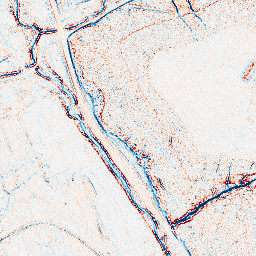
Category: edge_preserving
Decomposition family: bilateral
Decomposition parameters: d: 5
sigma_color: 75
sigma_space: 150
Upsampling method: quintic
Upsampling parameters: scale: 2
Upsampling scale: 2